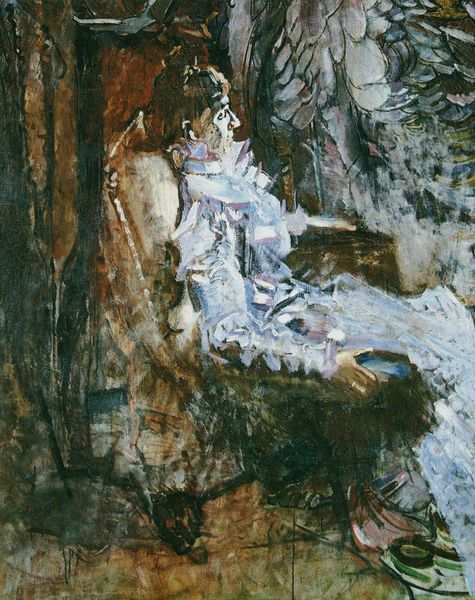
Titel: Dame in Lila, sitzend
Künstler: Michail Wrubel
Standort: St. Petersburg
Institution: Russisches Museum
Schlagwörter: blau, blätter, feder, flügel, gemälde, hand, mann, schatten, weiß, gelb, grün, impressionismus, ocker, sitzen, braun, bunt, fenster, frau, frisur, grau, hintergrund, hut, kleid, lampe, licht, profil, raum, stuhl, terasse, zimmer, blick, dame, rot, expressionismus, malerei, teppich, alt, hemd, wand, arme, blass, federn, gesicht, halten, kragen, mensch, spitze, hände, portrait, porträt, vorhang, öl, einsam, haare, sessel, sitzend, nachthemd, person, kontrast, garten, dutt, ruhig, düster, lehne, nachmittag, abstrakt, modern, farbe, loge, thron, duktus, polster, sitzende, nähen, sitzt, rüschen, warten, ring, buch, seite, wirr, gestus, bleich, diagonale, unordnung, schneidern, kleide, zweigeteilt, klammern, glick, licht von außen, l, d, vorghang, seesl, sleid, schauckeln